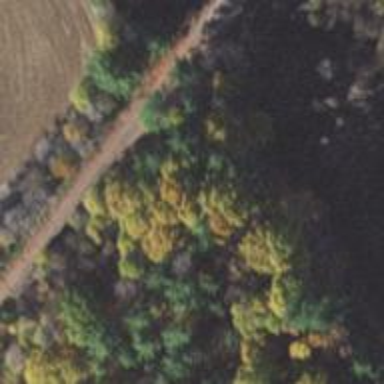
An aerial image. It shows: Railway track.